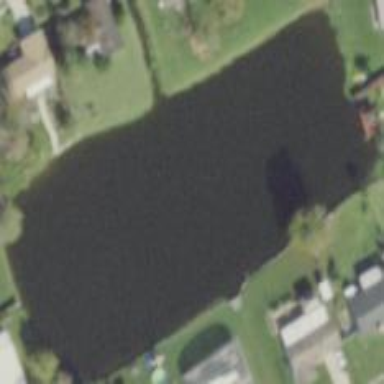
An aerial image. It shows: Pond with natural water.